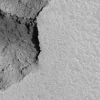
Atmospheric dust classification: not_dusty